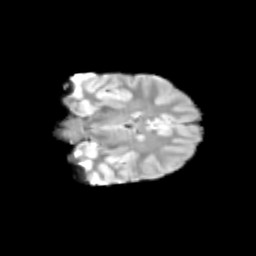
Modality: T2w
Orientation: coronal
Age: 10
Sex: male
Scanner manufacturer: siemens
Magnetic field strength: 3 T
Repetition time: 3.8 s
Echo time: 0.07 s